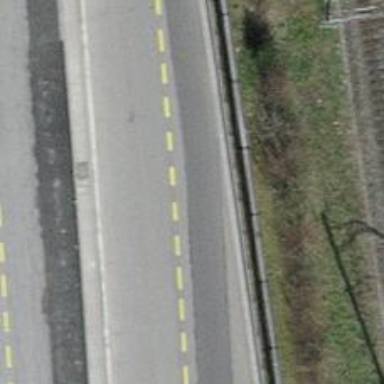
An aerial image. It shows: Asphalt road at the secondary link level.